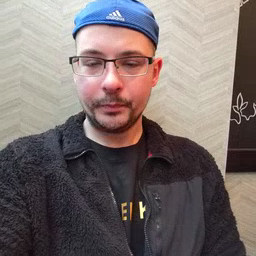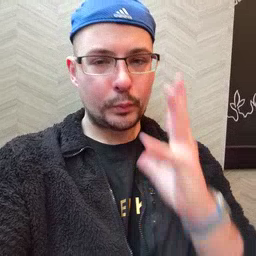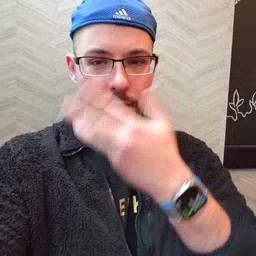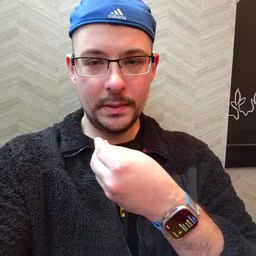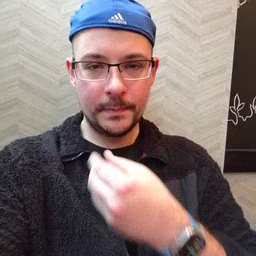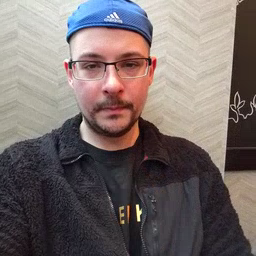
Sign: pretty